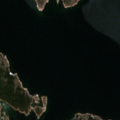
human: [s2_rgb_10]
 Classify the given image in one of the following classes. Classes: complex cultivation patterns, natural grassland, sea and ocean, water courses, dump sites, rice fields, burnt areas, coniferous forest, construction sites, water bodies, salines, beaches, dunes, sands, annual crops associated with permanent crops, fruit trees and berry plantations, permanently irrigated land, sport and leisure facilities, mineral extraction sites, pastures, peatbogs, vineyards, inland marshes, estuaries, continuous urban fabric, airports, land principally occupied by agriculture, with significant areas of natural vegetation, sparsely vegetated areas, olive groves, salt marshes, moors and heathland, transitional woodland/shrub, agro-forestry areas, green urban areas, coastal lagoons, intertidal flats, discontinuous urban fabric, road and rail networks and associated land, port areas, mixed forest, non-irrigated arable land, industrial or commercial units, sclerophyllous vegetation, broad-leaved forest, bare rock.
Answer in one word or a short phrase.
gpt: mixed forest, bare rock, sea and ocean